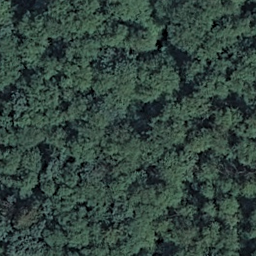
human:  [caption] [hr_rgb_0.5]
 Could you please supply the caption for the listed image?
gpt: There are lots of dark green plants in the dense forest .

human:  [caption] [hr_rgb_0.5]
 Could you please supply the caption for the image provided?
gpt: This is a dense forest with lots of dark green trees .

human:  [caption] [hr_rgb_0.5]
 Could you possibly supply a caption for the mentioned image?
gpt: Lots of dark green trees constitute a dense forest .

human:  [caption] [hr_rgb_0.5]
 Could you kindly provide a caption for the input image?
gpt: There are lots of dark green trees in the dense forest .

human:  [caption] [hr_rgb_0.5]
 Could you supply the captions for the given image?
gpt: Lots of dark green trees constitute a dense forest .